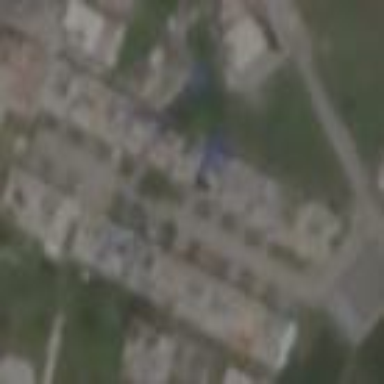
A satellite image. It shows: Residential area.